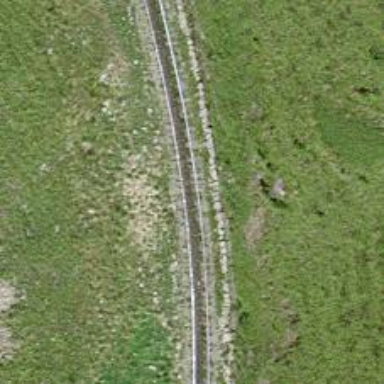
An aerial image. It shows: Narrow gauge railway.